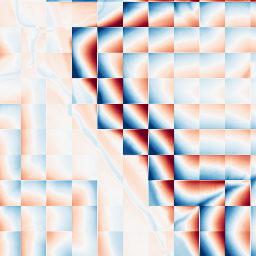
Category: wavelet
Decomposition family: wavelet_biorthogonal
Decomposition parameters: wavelet: bior1.3
level: 5
Upsampling method: sinc_hamming
Upsampling parameters: scale: 4
kernel_size: 8
Upsampling scale: 4